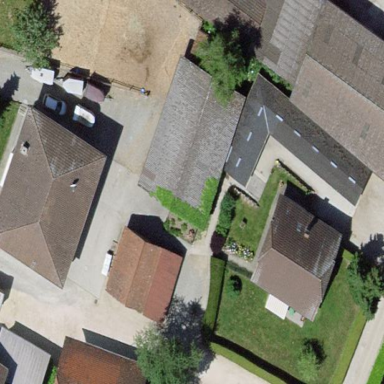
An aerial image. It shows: Rural barn.